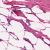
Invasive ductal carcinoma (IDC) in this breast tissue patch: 0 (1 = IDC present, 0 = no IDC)